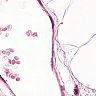
Metastatic tissue present: no